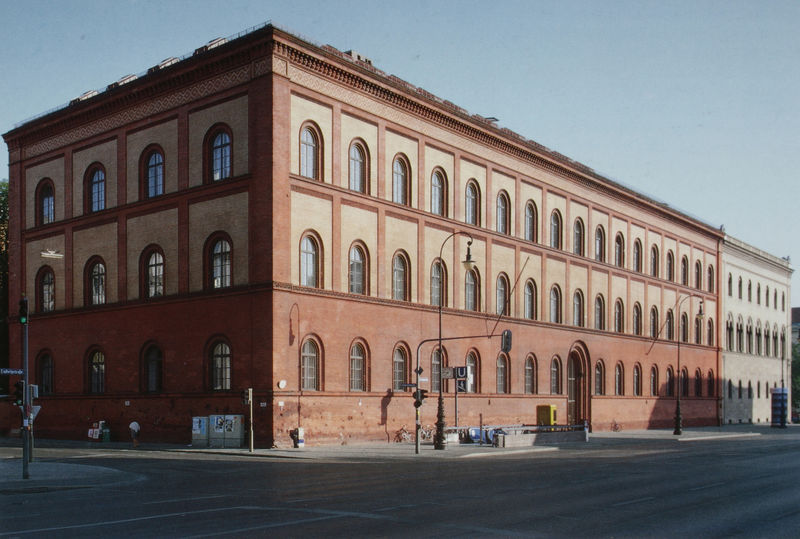
Titel: Ansicht von der Ludwigstraße, Ecke Schellingstraße
Künstler: Friedrich von Gärtner
Standort: München
Institution: Salinengebäude
Schlagwörter: blau, himmel, schatten, weiß, bäume, gelb, grün, menschen, ocker, stadt, fenster, glas, lampe, laterne, laternen, licht, strasse, tür, dach, gebäude, haus, rot, weg, beige, ornament, architektur, rahmen, sockel, stein, wache, sonne, drei, klassizismus, front, renaissance, rosa, arbeit, rund, deutschland, ecke, ansicht, bogen, fassade, italien, pflaster, schule, leer, giebel, ziegel, backstein, fabrik, rundbogen, seitenansicht, verzierung, uhr, menschenleer, tor, foto, fotografie, photographie, bögen, eingang, schild, zugang, eckhaus, bayern, bürgersteig, münchen, palast, palazzo, rundfenster, stockwerk, torbogen, kreuzung, mauerwerk, scheiben, seite, asphalt, schilder, bordstein, bahnhof, photo, fries, portal, sims, himme, gesims, kreuze, klinker, quader, farbfoto, mauern, profan, rundbögen, gärtner, etagen, geschosse, haltestelle, stockwerke, bau, zeitungsständer, bauten, klassisch, archivolte, klenze, kaserne, lisenen, etage, architekt, strassenschild, fußweg, romanisch, fensterbögen, ordnung, gesimse, ziegelbau, pla, bogenfenster, markierung, neorenaissance, fronten, u-bahn, backsteinbau, universität, uni, ampel, teer, verkehrsschilder, verkehrszeichen, neoromanisch, rolltreppe, ludwigstraße, briefkasten, lmu, straßenecke, litfassäule, telefonzelle, kastenbau, ampelanlage, dachfries, eckfront, elektrokästen, farhrbahnmarkierung, fenstebögen, grüne ampel, schaltkästen, straßenmarkierung, telekom, a, u, universitätsbibliothek, udwigstrasse, postkasten, kreizung, ecke schellingstraße, mauersplitter, ludwigstrasse 27, schellingstrasse, u-bahnabgang, brik, telefonkasten, tz, u-bahn-station, polizeiwache, u-bahn-haltestelle, rote f, ziegelsteinba, pl, stromkasten, ubahnschild